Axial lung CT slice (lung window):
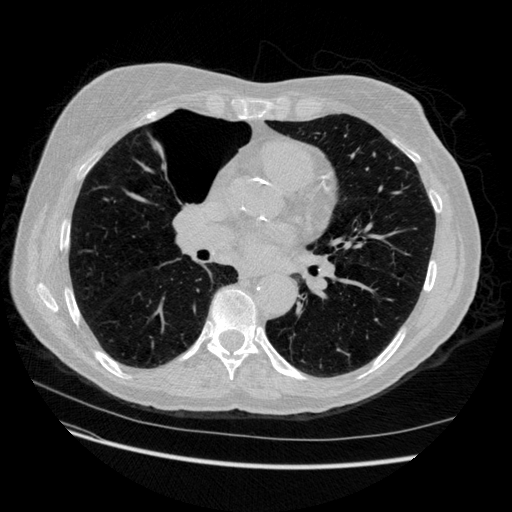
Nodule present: no